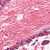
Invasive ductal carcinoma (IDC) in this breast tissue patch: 0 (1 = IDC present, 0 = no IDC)